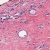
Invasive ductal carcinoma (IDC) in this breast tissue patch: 0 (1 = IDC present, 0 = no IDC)